Field crop: maize
Growth stage: 2
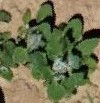
Species: chenopodium